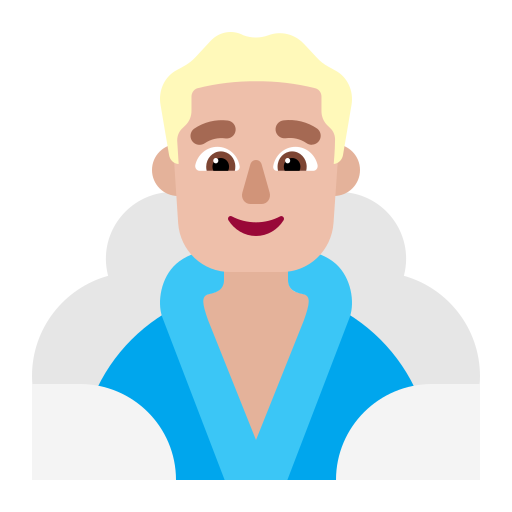
man in steamy room flat  light